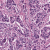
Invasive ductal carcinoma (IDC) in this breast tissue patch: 1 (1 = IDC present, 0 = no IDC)